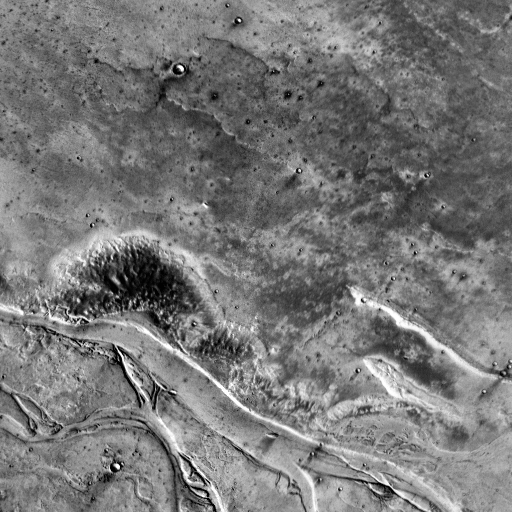
Crater classes present: Background, Other